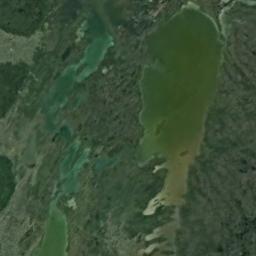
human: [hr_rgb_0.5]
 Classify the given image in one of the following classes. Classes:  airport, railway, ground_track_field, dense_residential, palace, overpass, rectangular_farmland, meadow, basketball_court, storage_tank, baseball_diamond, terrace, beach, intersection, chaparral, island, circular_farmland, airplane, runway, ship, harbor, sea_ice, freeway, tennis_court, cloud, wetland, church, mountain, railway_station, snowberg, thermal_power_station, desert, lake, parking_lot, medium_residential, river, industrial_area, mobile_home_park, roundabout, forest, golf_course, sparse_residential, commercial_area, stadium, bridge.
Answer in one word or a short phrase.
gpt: lake